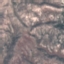
Land use / land cover: HerbaceousVegetation